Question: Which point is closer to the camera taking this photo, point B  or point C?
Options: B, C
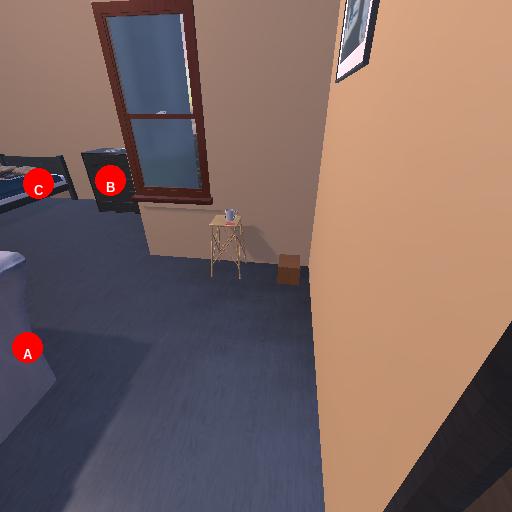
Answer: B